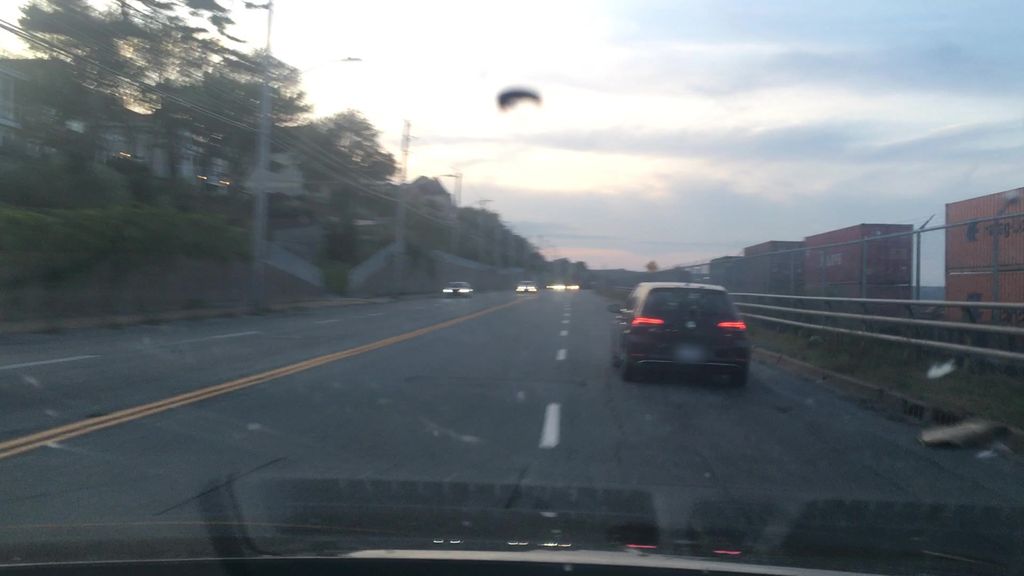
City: halifax